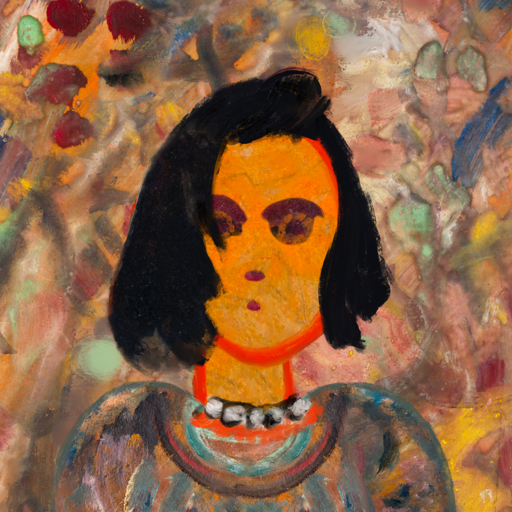
Background: Mother_And_Son_Mother, Head And Neck Front: Sisters, Face Front: Doll, Bust: Boggyland, Hair Front: Mosgoul, Head Accessory: Blank, Second Necklace: Blank, Necklace: An_Impression, Baby: Blank